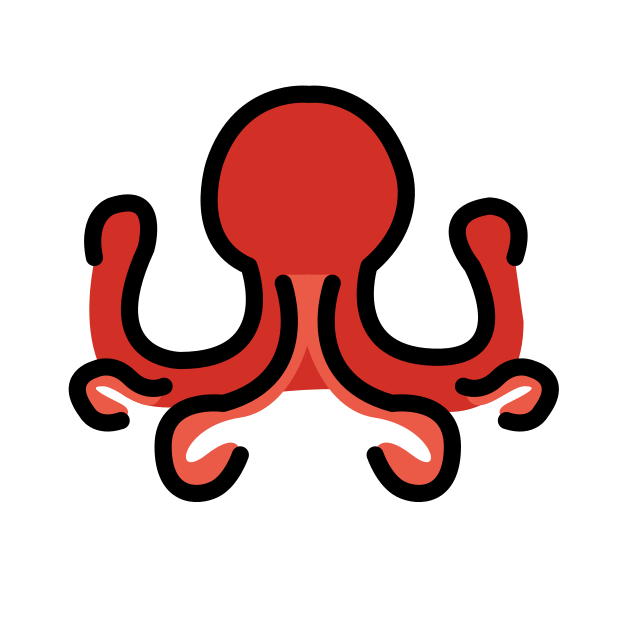
Emoji: 🐙
Name: octopus
Unicode: 0x1f419